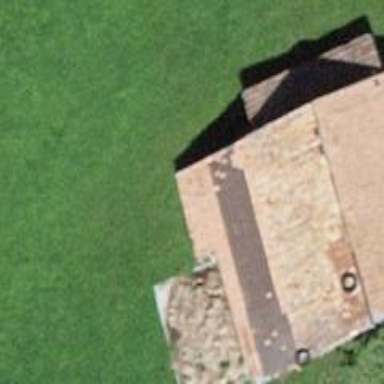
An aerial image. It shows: Barn.